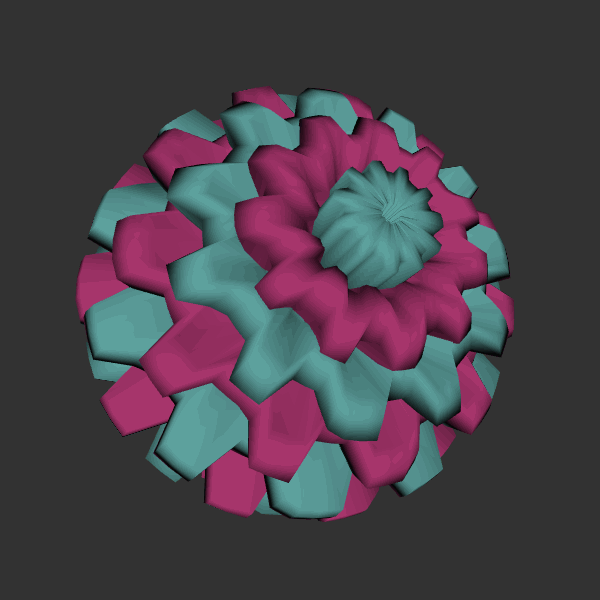
Background: dark